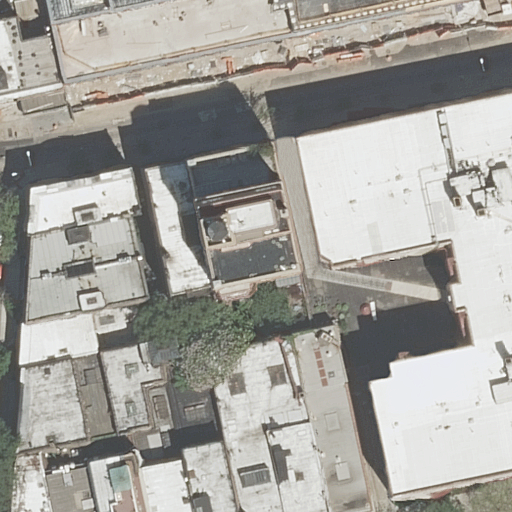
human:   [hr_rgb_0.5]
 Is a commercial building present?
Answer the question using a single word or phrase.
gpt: no

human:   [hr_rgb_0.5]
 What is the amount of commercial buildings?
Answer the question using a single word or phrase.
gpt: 0

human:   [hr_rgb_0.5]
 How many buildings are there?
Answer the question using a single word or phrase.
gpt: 18

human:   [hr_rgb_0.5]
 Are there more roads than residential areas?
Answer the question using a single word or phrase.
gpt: no

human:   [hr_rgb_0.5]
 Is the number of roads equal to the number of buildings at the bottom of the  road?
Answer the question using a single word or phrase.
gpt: no

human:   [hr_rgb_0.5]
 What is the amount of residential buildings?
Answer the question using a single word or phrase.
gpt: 18

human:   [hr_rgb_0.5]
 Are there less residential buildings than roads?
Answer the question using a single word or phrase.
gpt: no

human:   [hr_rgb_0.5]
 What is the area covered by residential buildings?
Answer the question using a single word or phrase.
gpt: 6592m2

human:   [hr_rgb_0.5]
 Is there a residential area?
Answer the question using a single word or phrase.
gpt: yes

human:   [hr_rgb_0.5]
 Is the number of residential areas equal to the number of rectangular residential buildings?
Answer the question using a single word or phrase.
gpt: no

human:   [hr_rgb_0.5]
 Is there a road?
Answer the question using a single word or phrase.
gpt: yes

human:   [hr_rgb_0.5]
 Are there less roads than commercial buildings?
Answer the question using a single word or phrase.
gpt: no

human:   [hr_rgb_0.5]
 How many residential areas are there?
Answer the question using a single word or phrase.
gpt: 1

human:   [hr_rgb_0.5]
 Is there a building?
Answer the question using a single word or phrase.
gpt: yes

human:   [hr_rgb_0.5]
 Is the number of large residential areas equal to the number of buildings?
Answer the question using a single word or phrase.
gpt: no

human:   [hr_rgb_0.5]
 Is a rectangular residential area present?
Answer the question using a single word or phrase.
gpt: yes

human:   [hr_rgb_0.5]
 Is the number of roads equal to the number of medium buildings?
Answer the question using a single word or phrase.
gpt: no

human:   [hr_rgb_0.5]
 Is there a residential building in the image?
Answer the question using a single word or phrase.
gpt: yes

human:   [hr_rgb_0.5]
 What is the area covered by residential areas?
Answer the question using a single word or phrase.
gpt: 1382m2

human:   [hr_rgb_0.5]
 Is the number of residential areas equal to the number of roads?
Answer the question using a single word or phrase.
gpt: yes

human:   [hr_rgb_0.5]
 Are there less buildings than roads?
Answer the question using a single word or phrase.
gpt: no

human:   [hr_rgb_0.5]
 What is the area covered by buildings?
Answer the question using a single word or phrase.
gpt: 6592m2

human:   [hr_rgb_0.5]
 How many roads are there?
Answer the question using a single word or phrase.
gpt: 1

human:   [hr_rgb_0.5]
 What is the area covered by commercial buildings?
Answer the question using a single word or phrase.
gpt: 0m2

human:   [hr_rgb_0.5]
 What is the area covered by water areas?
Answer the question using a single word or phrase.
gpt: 0m2

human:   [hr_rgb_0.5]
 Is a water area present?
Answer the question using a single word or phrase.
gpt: no

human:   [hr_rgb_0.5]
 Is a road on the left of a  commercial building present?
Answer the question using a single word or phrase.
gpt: no

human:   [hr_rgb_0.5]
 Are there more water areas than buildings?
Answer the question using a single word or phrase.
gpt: no

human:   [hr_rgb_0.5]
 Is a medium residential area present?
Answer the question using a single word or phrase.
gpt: no

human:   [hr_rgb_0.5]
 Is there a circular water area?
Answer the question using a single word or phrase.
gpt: no

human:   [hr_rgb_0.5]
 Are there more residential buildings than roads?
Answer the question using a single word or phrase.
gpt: yes

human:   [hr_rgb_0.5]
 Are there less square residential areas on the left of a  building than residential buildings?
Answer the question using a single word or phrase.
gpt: yes

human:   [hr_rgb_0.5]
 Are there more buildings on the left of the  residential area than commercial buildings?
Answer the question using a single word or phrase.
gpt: yes

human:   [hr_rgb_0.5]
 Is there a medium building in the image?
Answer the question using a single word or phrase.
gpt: yes

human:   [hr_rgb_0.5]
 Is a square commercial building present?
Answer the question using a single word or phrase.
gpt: no

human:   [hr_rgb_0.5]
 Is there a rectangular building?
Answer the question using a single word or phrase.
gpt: yes

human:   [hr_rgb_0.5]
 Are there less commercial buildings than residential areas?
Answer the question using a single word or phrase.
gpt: yes

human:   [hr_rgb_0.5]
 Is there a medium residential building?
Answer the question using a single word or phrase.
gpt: yes

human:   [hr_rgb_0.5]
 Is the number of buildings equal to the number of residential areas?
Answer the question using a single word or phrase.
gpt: no

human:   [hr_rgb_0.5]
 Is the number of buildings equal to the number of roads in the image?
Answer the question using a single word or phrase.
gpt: no

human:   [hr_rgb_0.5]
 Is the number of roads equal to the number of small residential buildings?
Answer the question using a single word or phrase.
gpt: no

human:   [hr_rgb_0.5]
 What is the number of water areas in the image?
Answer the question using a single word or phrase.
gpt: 0

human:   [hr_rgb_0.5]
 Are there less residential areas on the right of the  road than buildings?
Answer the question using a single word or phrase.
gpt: yes

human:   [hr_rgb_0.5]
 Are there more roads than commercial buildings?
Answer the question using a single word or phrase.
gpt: yes

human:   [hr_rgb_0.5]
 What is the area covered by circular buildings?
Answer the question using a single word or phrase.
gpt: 0m2

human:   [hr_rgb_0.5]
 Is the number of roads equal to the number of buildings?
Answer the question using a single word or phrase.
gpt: no

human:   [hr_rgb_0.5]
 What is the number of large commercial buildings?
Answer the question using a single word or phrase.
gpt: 0

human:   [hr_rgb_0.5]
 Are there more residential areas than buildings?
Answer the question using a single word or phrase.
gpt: no

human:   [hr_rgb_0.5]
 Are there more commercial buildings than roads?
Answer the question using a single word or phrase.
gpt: no

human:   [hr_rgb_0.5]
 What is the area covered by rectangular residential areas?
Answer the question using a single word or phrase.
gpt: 1382m2

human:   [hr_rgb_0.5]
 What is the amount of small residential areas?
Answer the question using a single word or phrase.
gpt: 0

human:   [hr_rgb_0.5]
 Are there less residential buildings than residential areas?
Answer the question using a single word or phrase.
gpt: no

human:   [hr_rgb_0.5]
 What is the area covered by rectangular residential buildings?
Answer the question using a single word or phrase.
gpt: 3331m2

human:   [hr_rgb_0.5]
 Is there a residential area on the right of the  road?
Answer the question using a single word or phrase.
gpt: yes

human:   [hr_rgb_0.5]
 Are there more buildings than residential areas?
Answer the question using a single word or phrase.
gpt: yes

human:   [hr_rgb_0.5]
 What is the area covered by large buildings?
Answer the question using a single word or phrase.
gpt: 3361m2

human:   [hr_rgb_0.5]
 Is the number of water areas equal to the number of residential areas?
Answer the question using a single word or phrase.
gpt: no

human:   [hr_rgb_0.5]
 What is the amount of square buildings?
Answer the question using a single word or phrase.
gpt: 0

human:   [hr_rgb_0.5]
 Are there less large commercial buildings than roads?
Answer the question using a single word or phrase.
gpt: yes

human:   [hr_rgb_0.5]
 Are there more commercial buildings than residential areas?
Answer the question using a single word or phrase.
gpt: no

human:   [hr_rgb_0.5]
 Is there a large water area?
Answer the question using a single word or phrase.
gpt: no

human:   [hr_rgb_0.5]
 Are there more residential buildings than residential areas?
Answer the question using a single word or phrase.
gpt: yes

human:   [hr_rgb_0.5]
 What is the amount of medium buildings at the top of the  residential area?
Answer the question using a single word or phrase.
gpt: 12

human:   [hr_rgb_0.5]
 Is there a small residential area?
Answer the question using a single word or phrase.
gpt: no